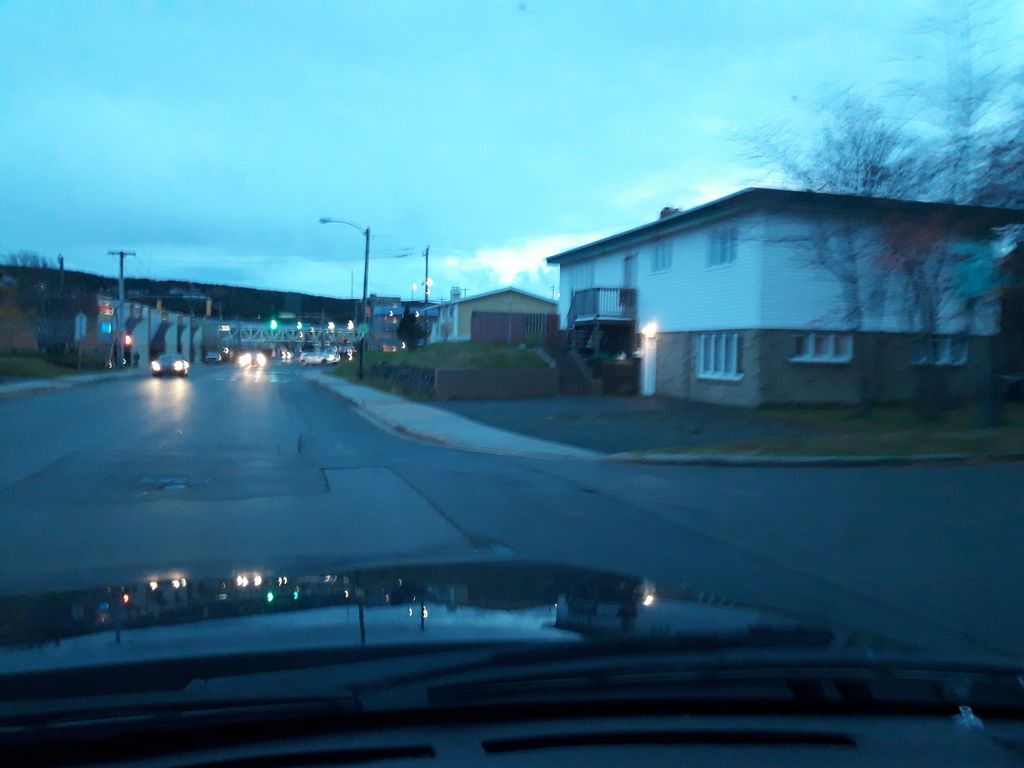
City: st_johns